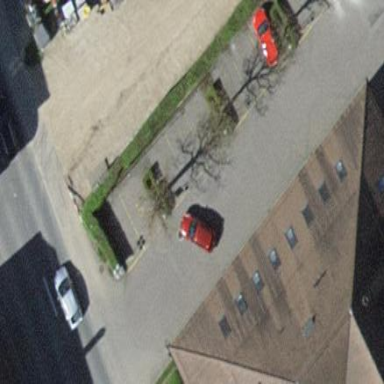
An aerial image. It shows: Street side parking area.